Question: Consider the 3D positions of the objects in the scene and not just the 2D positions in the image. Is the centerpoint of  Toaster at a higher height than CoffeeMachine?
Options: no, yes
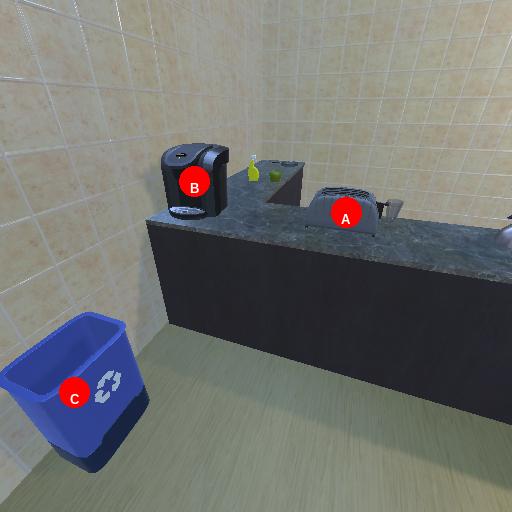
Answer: no